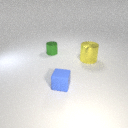
small blue rubber cube in front of small green metal cylinder